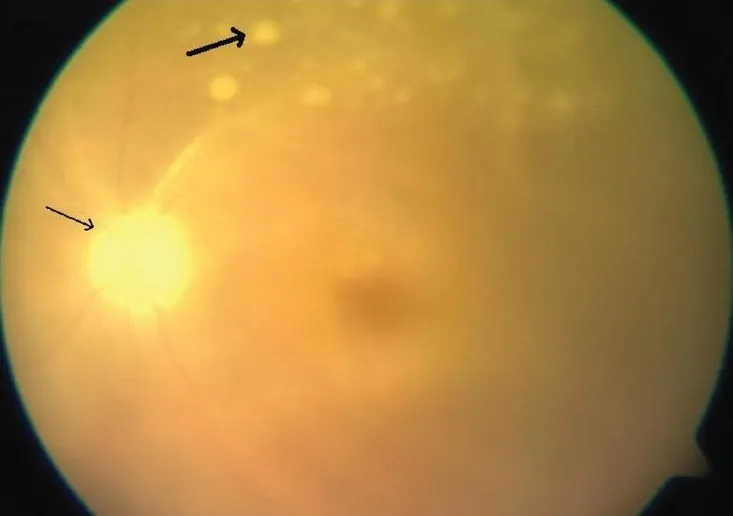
Fundus picture at presentation shows dense vitreous exudates (thick arrow) with disc pallor (thin arrow) and sclerosed vessel.
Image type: ophthalmic_imaging (fundus_photograph)